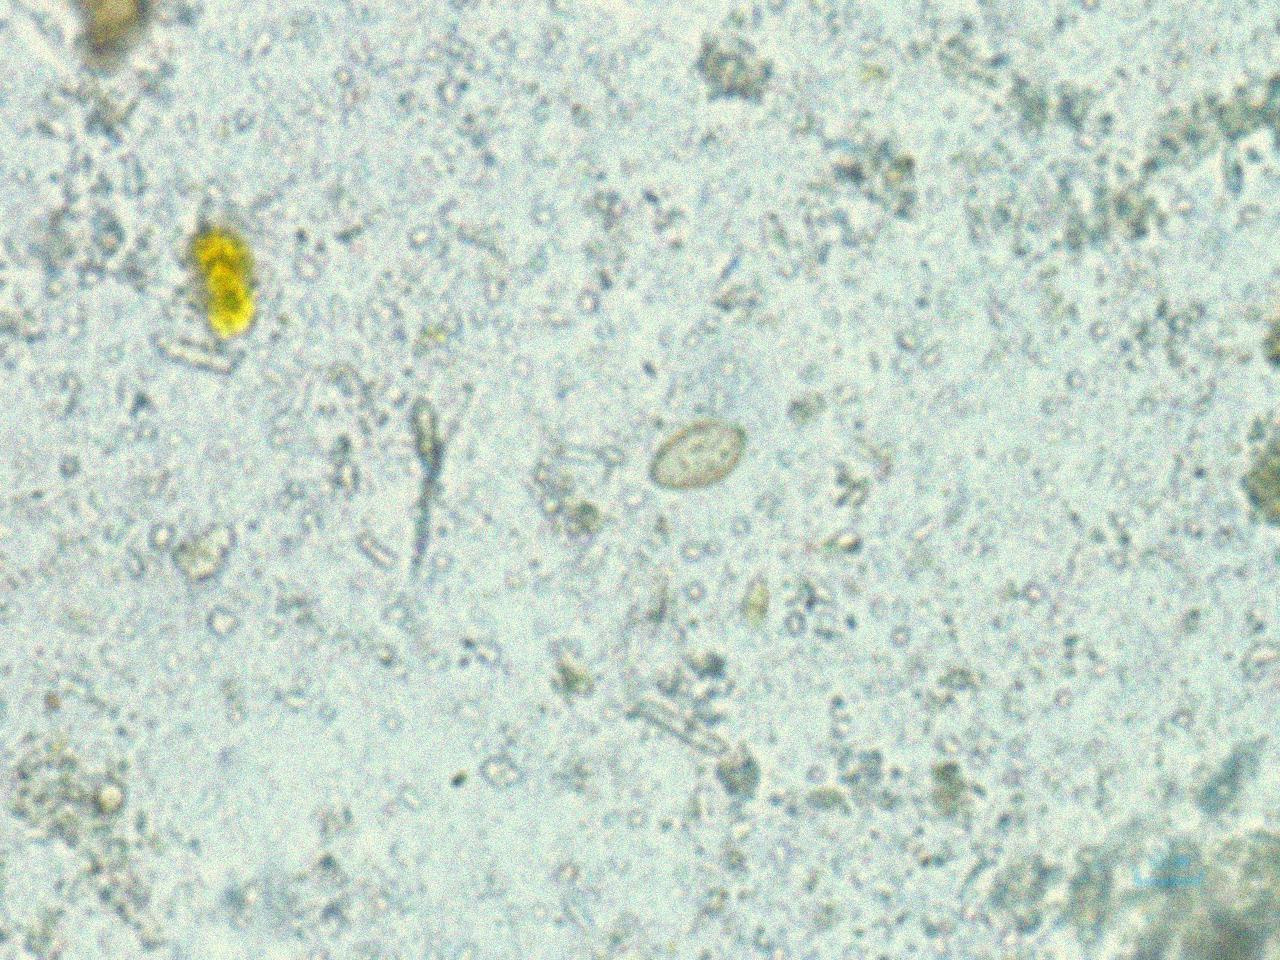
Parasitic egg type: Opisthorchis viverrine